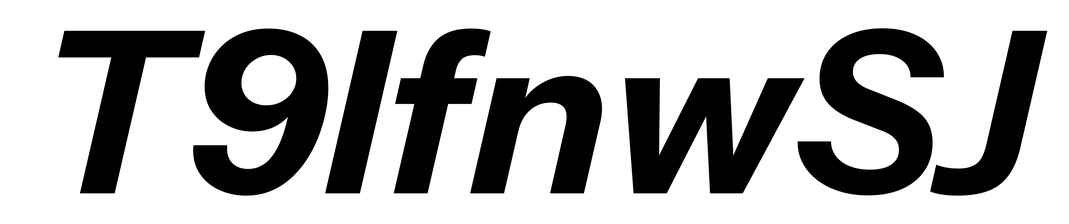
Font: InstrumentSans-Italic_Bold_Italic